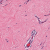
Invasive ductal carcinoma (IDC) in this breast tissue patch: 0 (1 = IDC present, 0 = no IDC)